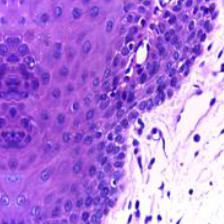
Diagnosis: Normal